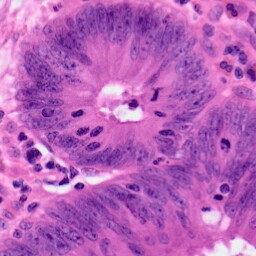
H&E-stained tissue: Colon